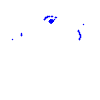
Particle: pion